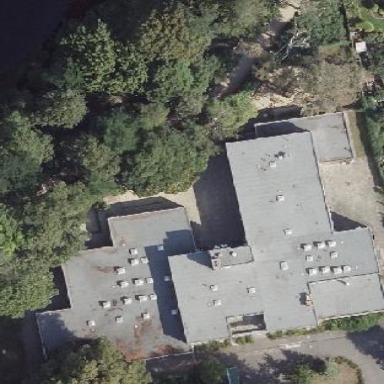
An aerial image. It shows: Part of building.